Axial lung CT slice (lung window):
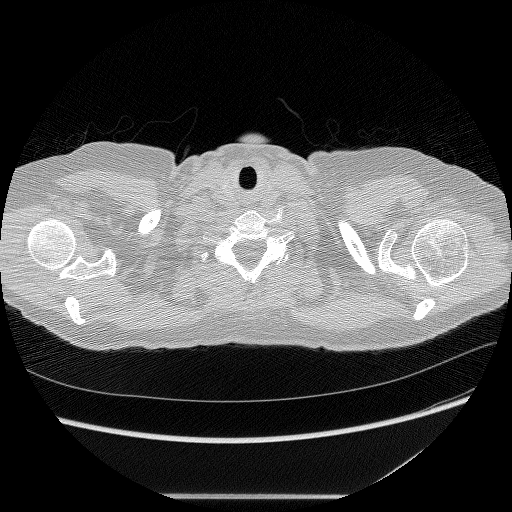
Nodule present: no